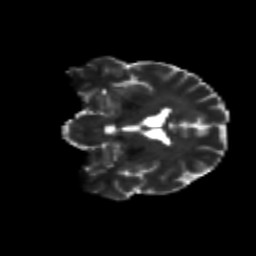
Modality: T2w
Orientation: coronal
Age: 55
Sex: male
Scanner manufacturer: siemens
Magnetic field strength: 3 T
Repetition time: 8.6 s
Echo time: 0.095 s